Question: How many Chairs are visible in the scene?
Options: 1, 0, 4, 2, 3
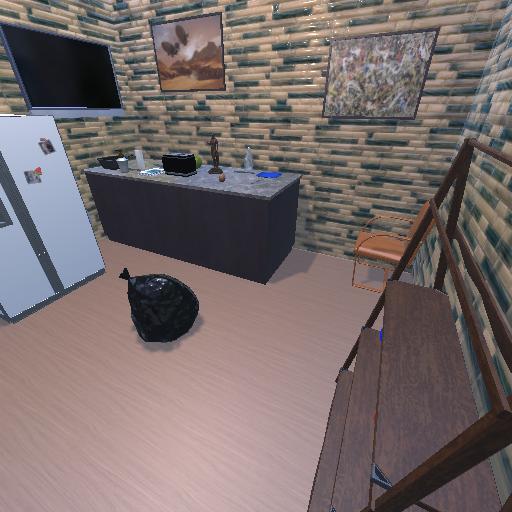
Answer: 1